Interaction volume radius: 5 \u00c5
Interaction volume height: 10 \u00c5
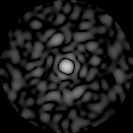
Disorder parameter: 0.8275